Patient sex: M
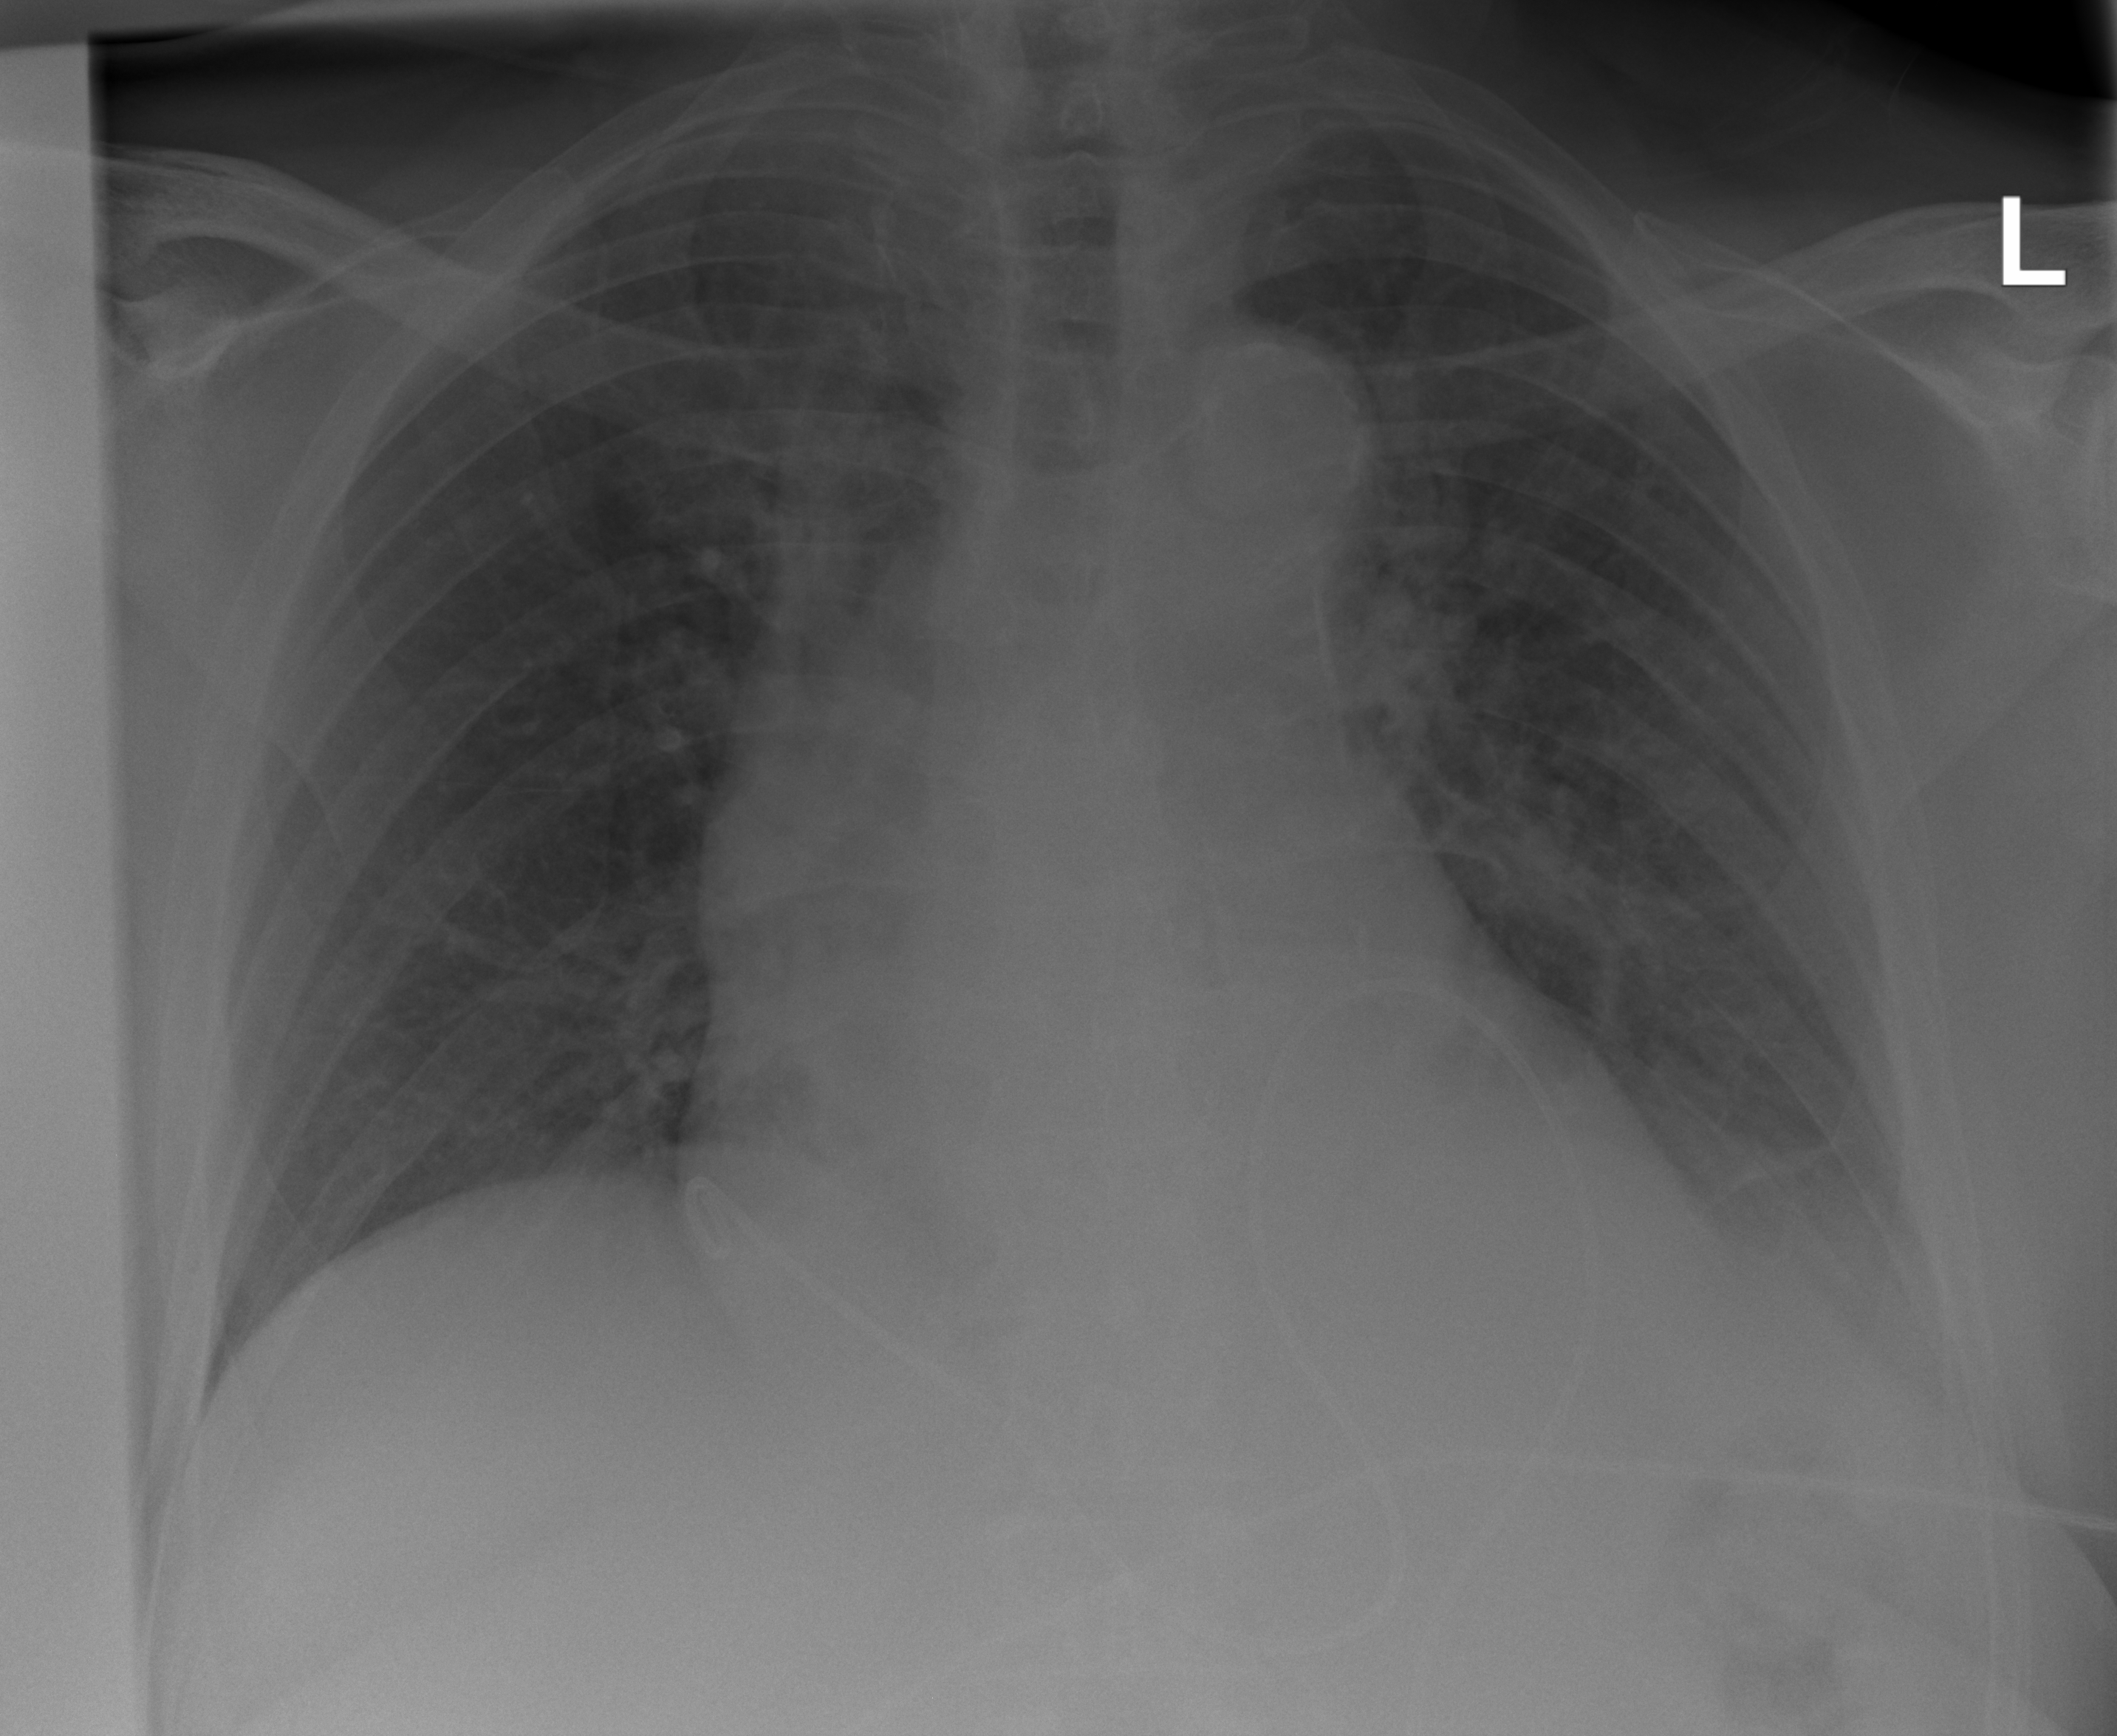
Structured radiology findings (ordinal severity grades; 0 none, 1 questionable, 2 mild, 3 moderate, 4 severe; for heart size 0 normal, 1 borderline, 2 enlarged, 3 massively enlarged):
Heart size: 2
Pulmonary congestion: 1
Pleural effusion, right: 0
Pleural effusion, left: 2
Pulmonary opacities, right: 0
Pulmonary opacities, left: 3
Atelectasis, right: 0
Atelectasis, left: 0